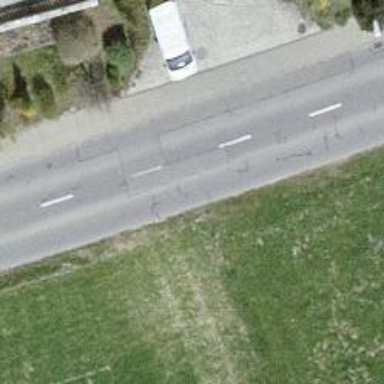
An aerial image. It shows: Tertiary road.